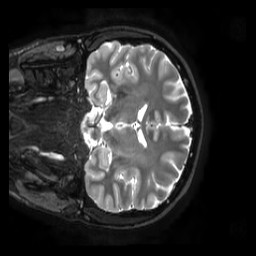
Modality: T2w
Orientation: coronal
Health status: healthy
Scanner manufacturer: philips
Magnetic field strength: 3 T
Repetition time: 2.5 s
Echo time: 0.25 s